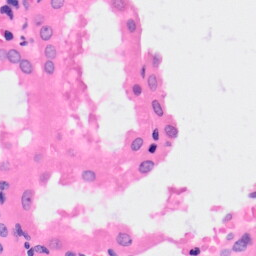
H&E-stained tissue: Kidney